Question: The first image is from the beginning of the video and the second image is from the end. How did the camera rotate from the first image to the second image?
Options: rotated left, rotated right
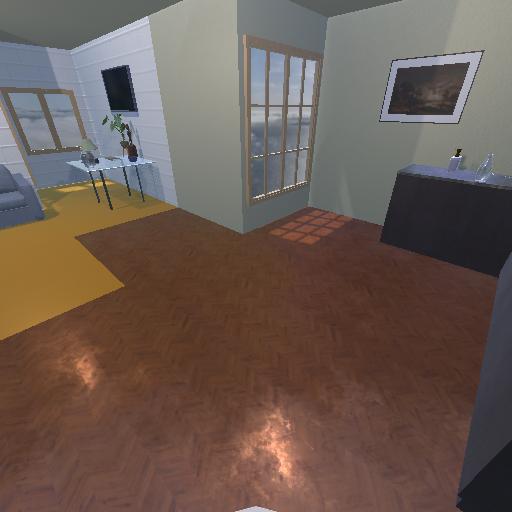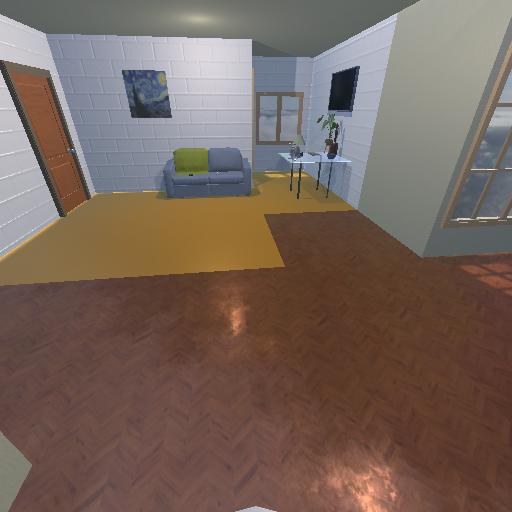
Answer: rotated left